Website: walmart
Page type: payment
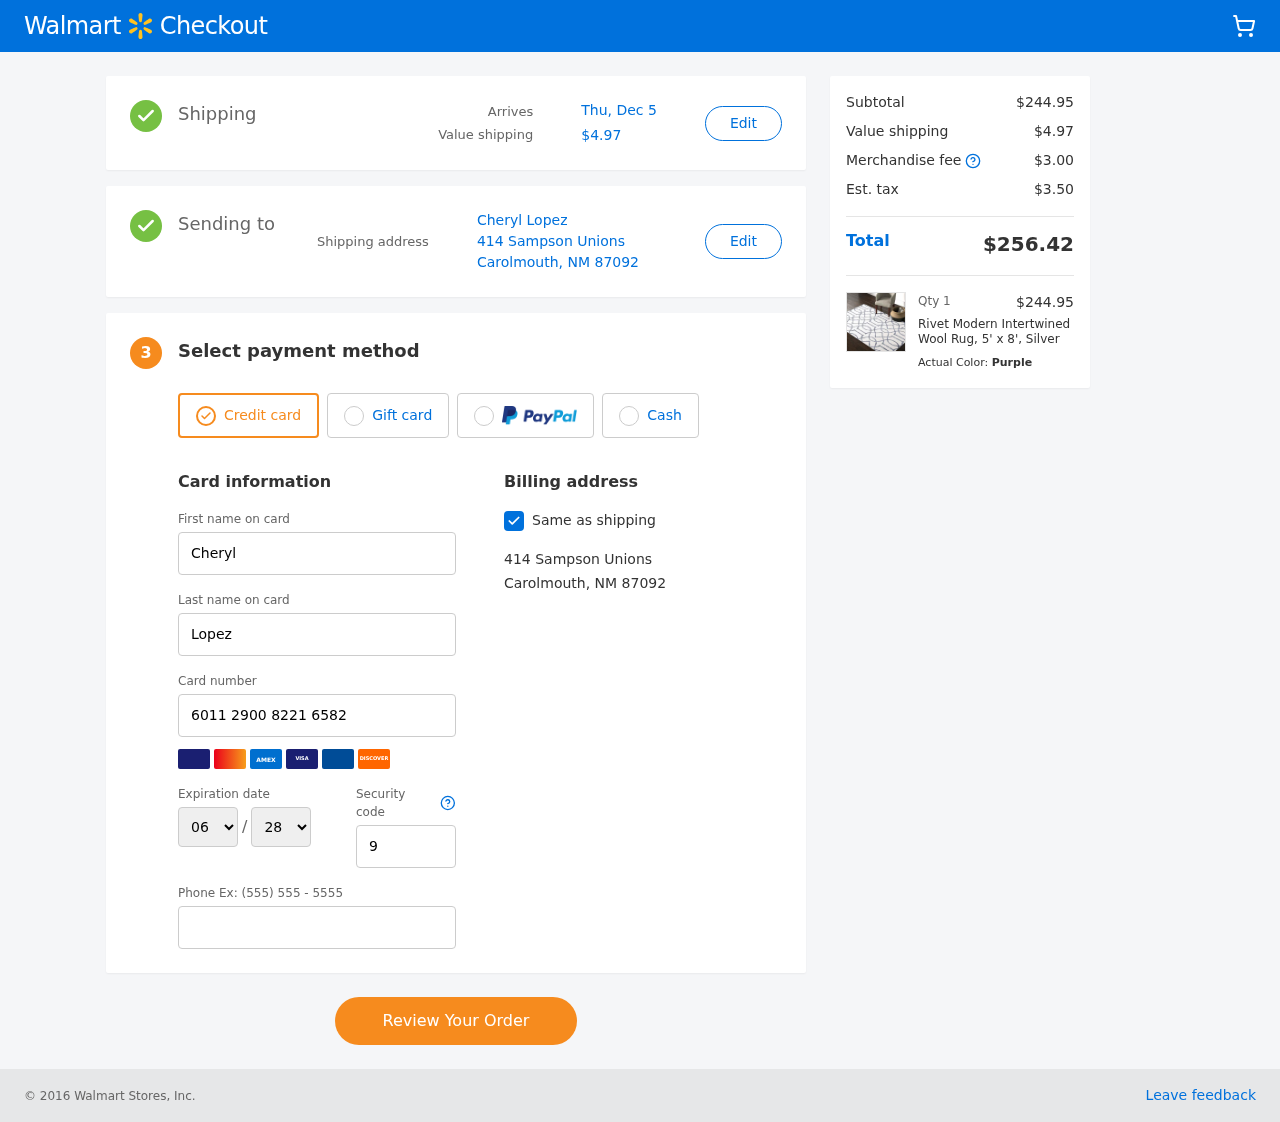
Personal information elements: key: PII_CARD_EXPIRY_MONTH
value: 06
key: PII_CARD_EXPIRY_YEAR
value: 28
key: PII_CITY_STATE_ZIP
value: Carolmouth, NM 87092
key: PII_FULLNAME
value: Cheryl Lopez
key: PII_STREET
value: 414 Sampson Unions
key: PII_FIRSTNAME
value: Cheryl
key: PII_LASTNAME
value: Lopez
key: PII_CARD_NUMBER
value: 6011 2900 8221 6582
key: PII_CARD_CVV
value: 955
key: PII_PHONE
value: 5496577946
Product elements: key: PRODUCT1_NAME
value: Rivet Modern Intertwined Wool Rug, 5' x 8', Silver
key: PRODUCT1_PRICE
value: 244.95
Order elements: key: ORDER_DELIVERY_DATE
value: Thu, Dec 5
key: ORDER_SHIPPING_COST
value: $4.97
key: ORDER_SUBTOTAL
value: $244.95
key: ORDER_MERCHANDISE_FEE
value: $3.00
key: ORDER_TAX
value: $3.50
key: ORDER_TOTAL
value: $256.42
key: ORDER_NUM_ITEMS
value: Qty 1